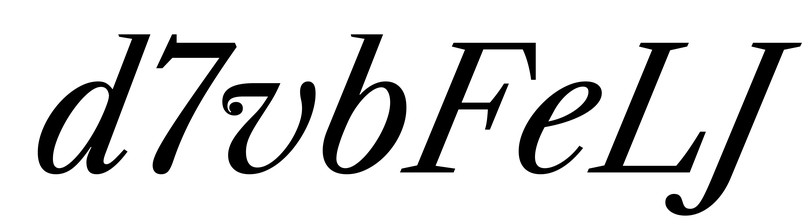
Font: LibreCaslonText-Italic_Italic